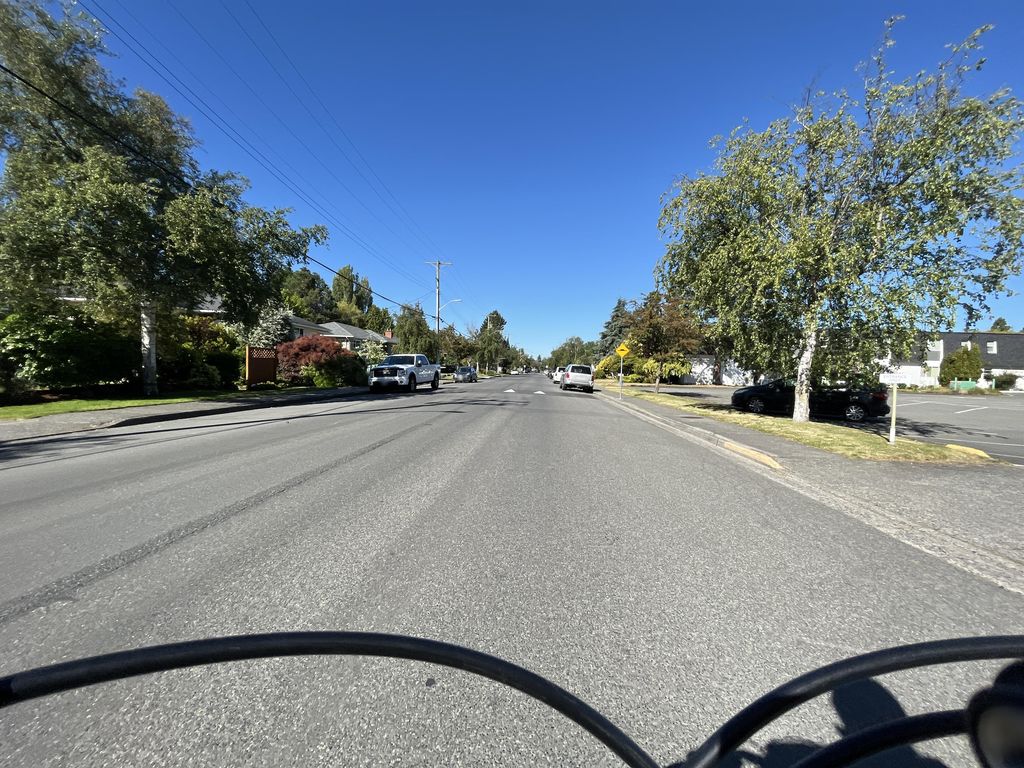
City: victoria